Question: In PyCharm, right clicking a folder in the "Project" hierarchy or pressing 'Alt + Insert' will pop-up a context menu like the below image.

For my projects, i create modules, and their base structure has many files. So how do i add a "Directory Template" in the context menu. Just like the "Python Package" there. In example:
In addition to 'File', 'Directory' and 'Python Package', i need a 'Base Module' entry there that will create the following folders:
'''
__openerp__.py
__init__.py
|-xml
|-foo.xml
|-bar.xml
|-static
|-egg.js
'''
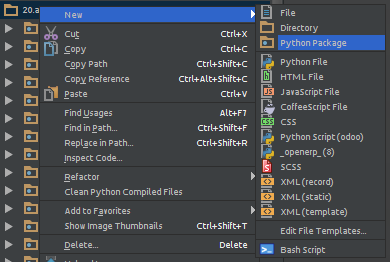
Answer: There is no feature in PyCharm that would allow you to set this up through the UI. You can write a plugin that will create the necessary structure for you. PyCharm plugins are written in Java; see <URL> for plugin development documentation.